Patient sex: F
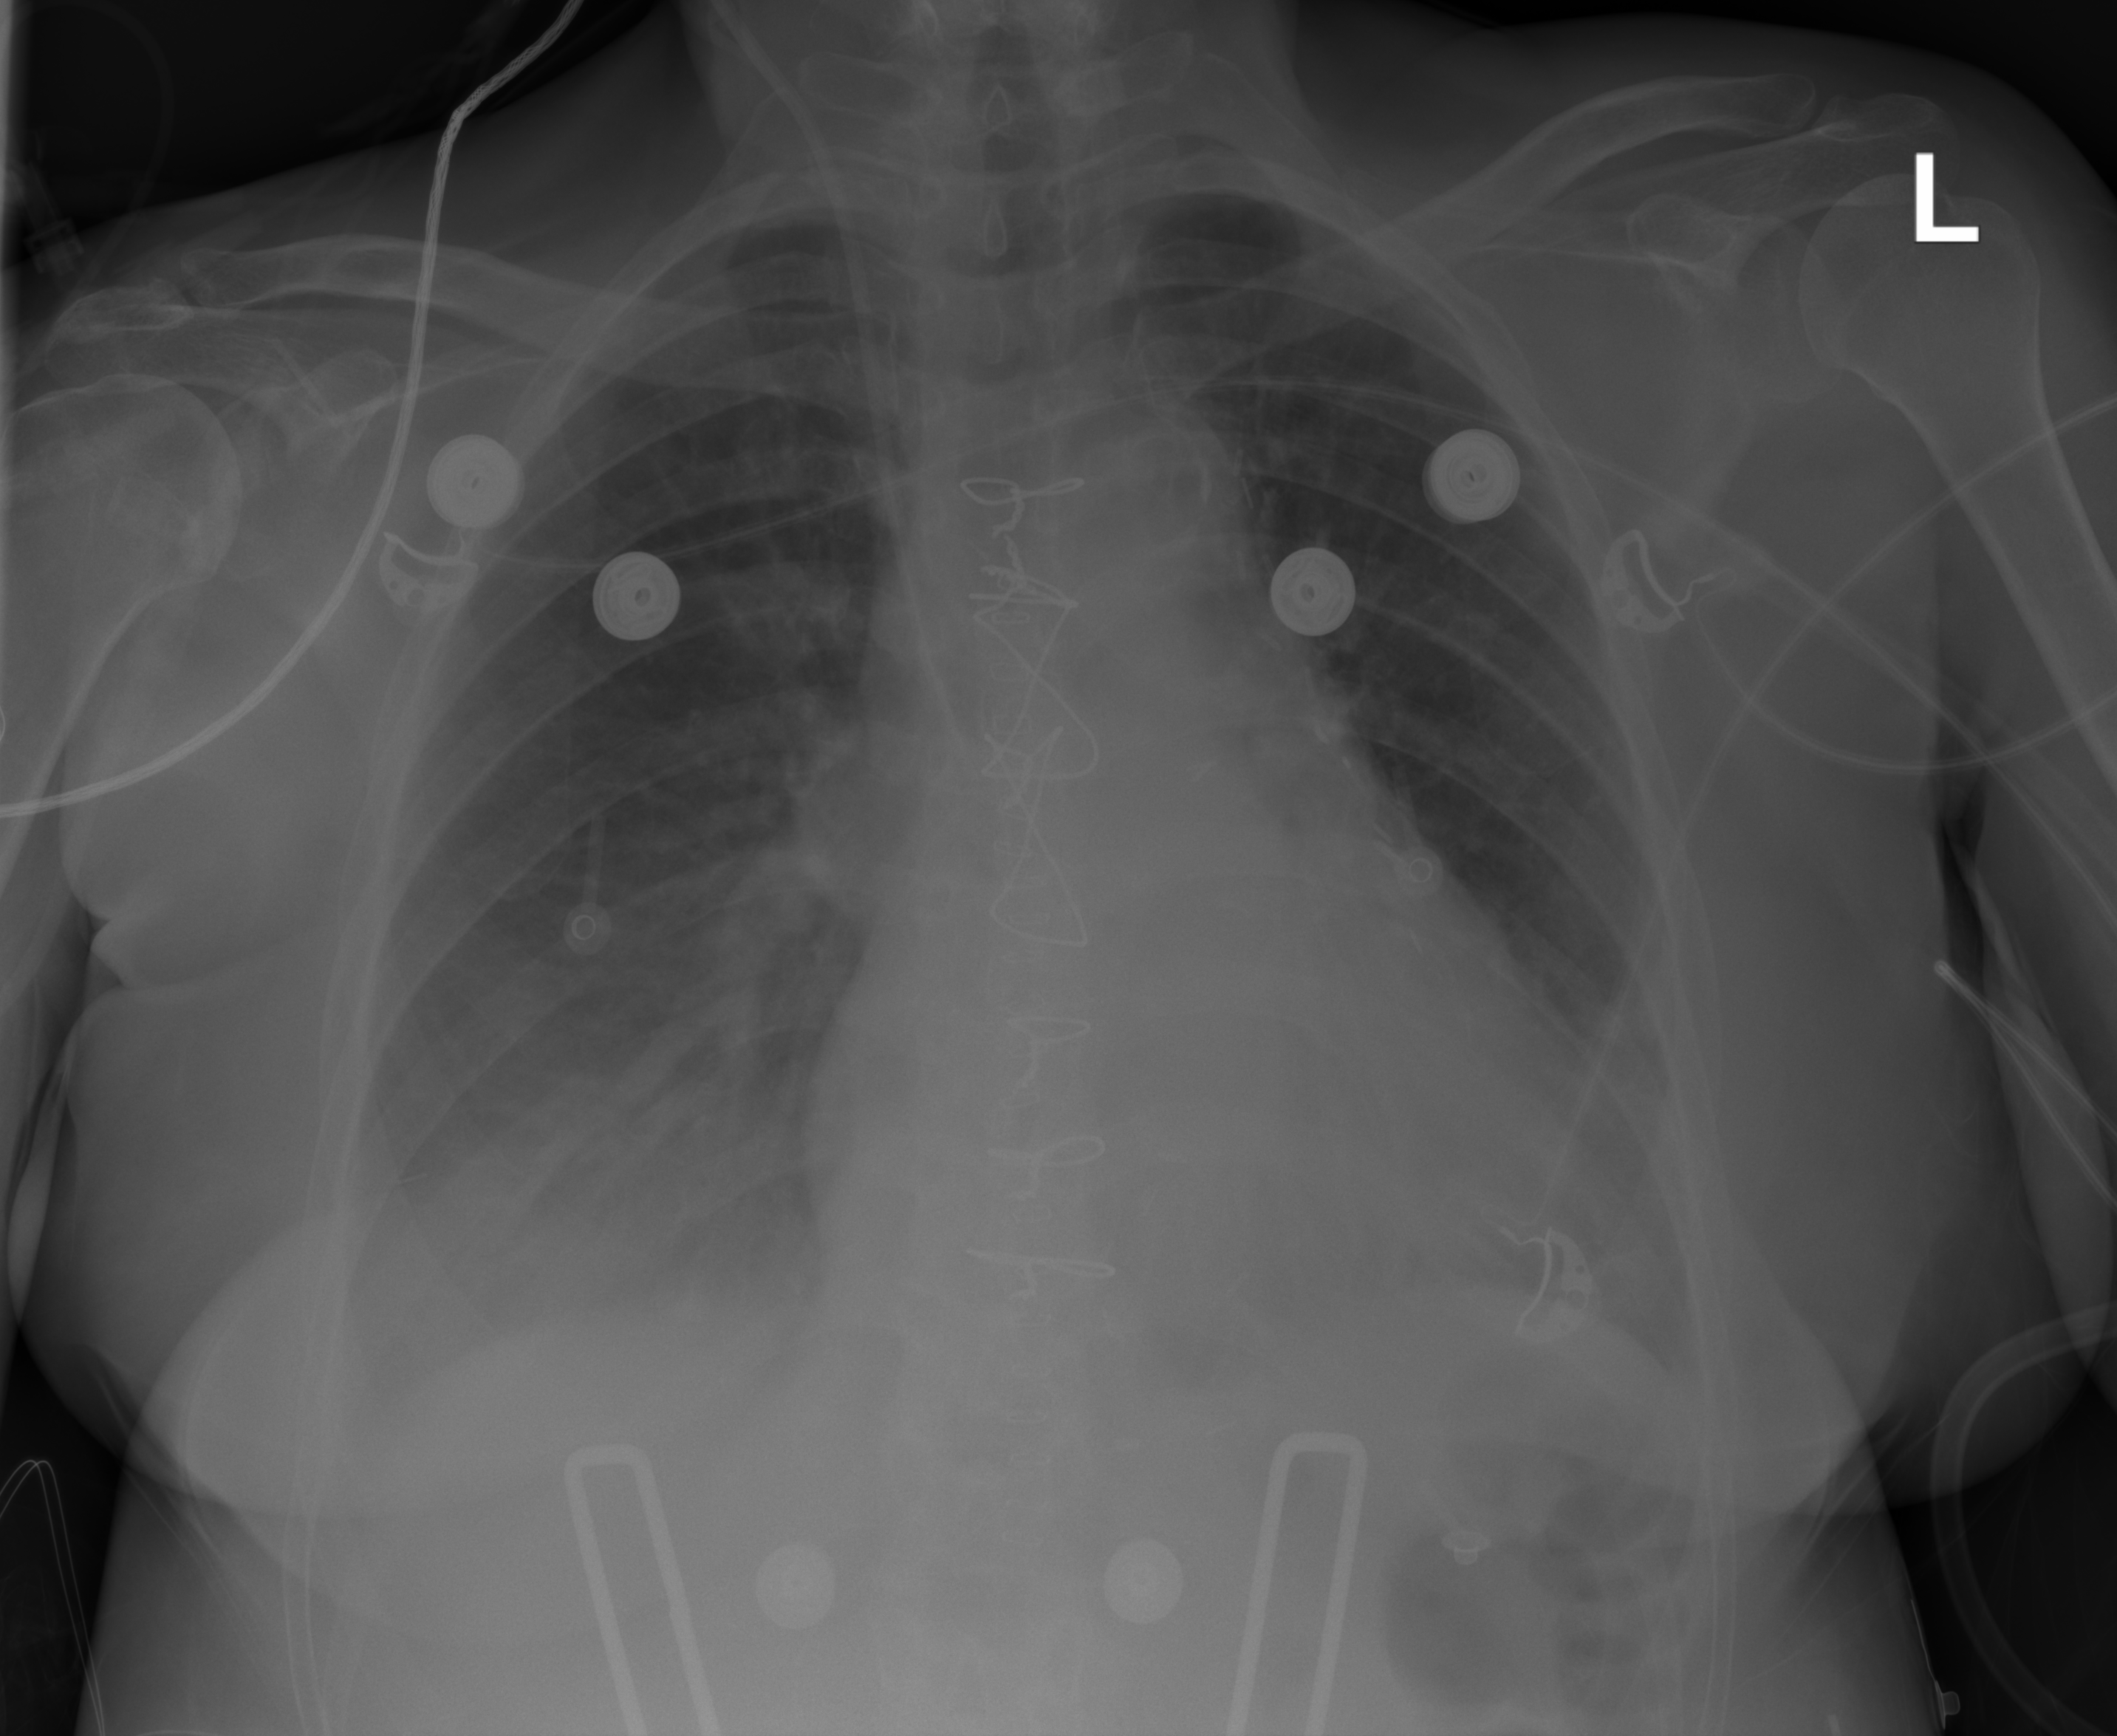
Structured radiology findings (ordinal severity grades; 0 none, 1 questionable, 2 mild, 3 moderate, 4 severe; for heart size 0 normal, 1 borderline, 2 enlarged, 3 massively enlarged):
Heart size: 0
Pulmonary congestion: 2
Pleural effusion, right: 2
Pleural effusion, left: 2
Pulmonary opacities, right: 2
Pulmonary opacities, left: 2
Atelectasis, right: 2
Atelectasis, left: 2